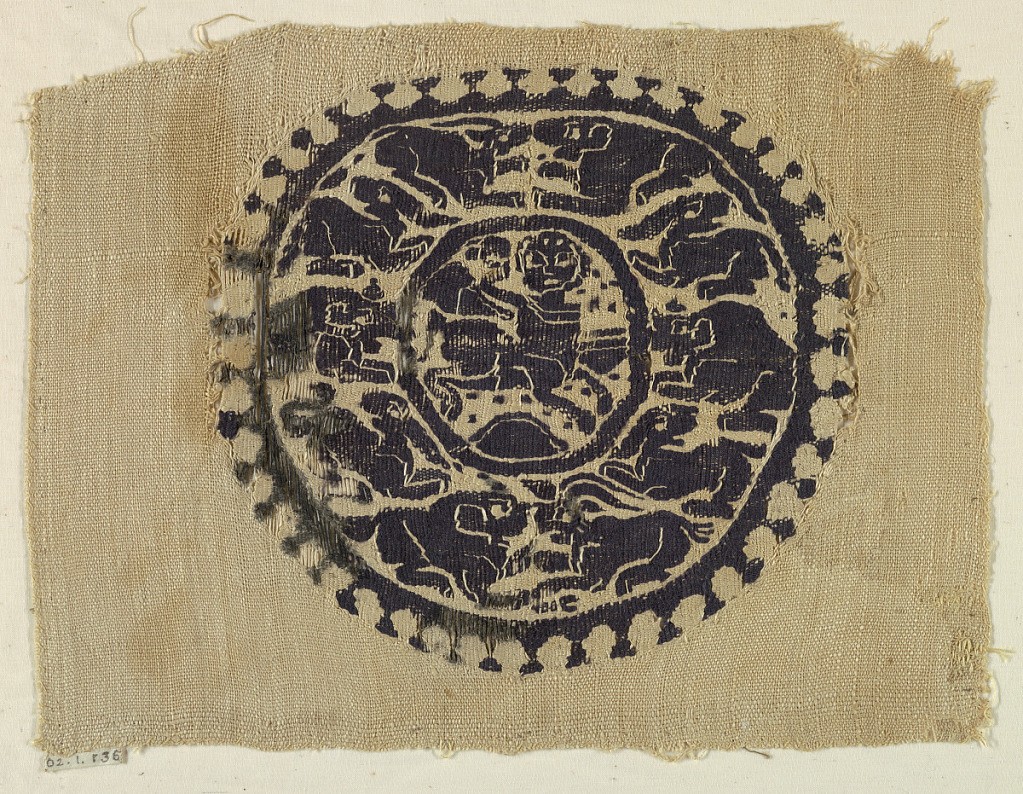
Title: Fragment
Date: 4th–5th century
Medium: Warp; S-spun linen. Wefts: S-spun linen. S-spun wools Technique: slit tapestry with supplementary weft wrapping
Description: Monochrome circular medallion showing a centaur in the center surrounded by a variety of animals.